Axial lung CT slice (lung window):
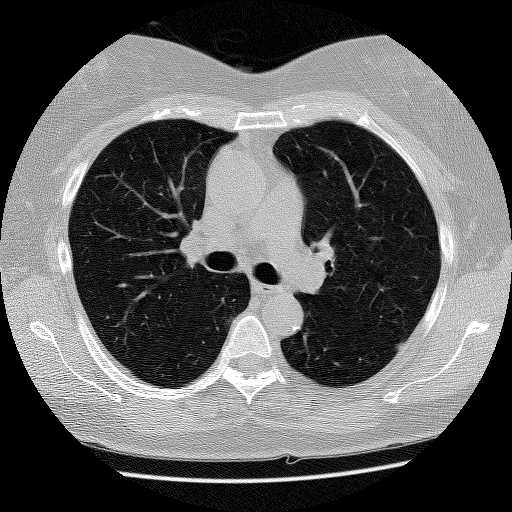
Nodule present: no